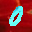
Label: 0